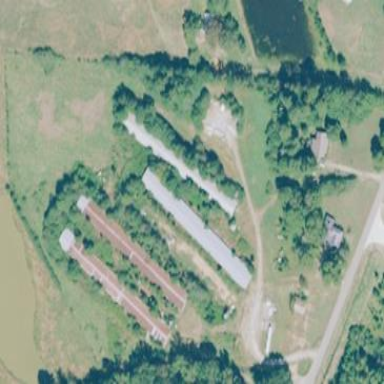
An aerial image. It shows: Farm auxiliary building.